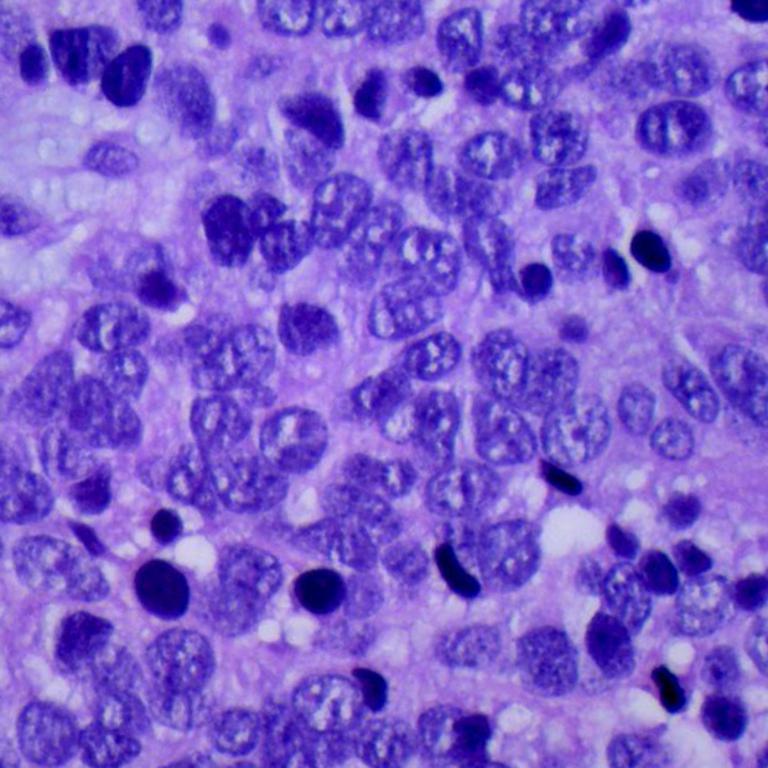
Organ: lung
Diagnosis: squamous carcinomas